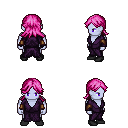
a pixel art fantasy rpg character, male body template, dark elf, purple skin, purple robe, gold greaves, pink loose hair, leather bracers, black shoes, four views (front, back, left, right), 2x2 character sprite sheet, small pixel art, hard edges, no anti-aliasing